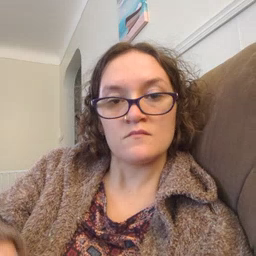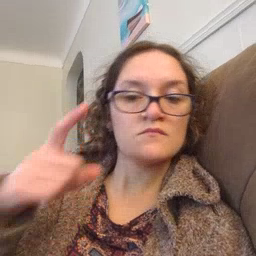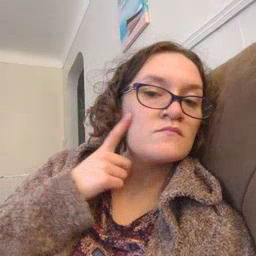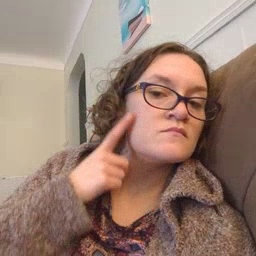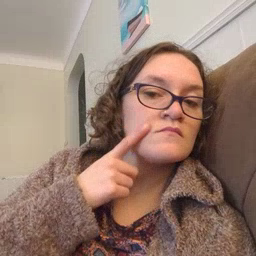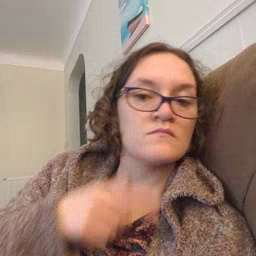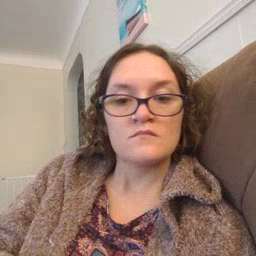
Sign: cheek